Question: I have a Tab Bar application and in there I have a Navigation Bar going back and forth between 2 views with a back button (1st view - home, 2nd view - google map website link). On the second view, when I implemented a UIWebView and gave it a google map url of my company's location, when I ran it in iOS Simulation, it ran the google map application in the UIWebView, but the problem is that in the bottom left corner, the zoom in button is showing, but the zoom out button is hiding 2/3 if the button image, so I was wondering how can I adjust the UIWebView screen size to fit in with the UINavigationController? Hope someone can help and please let me know if you do not understand my question
*I posted a picture to show you on my iOS simulator what I'm talking about, the botton left corner is where my zoom out is not fully showing

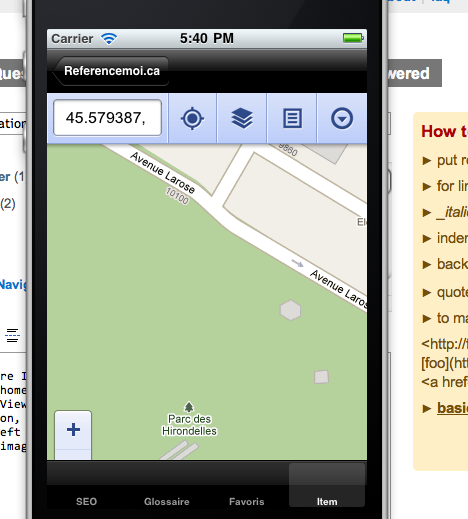
Answer: Why don't you use the 'MKMapView' and display the Google map directly? Showing the Google maps web site seems rather strange to me, because using the native map view is way nicer and you have more control.